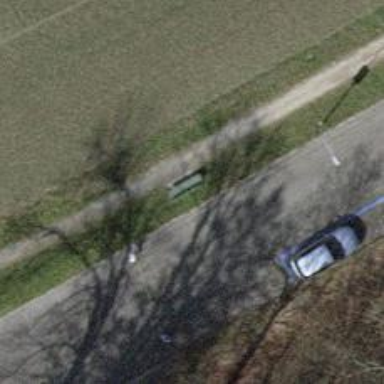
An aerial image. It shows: Bench.